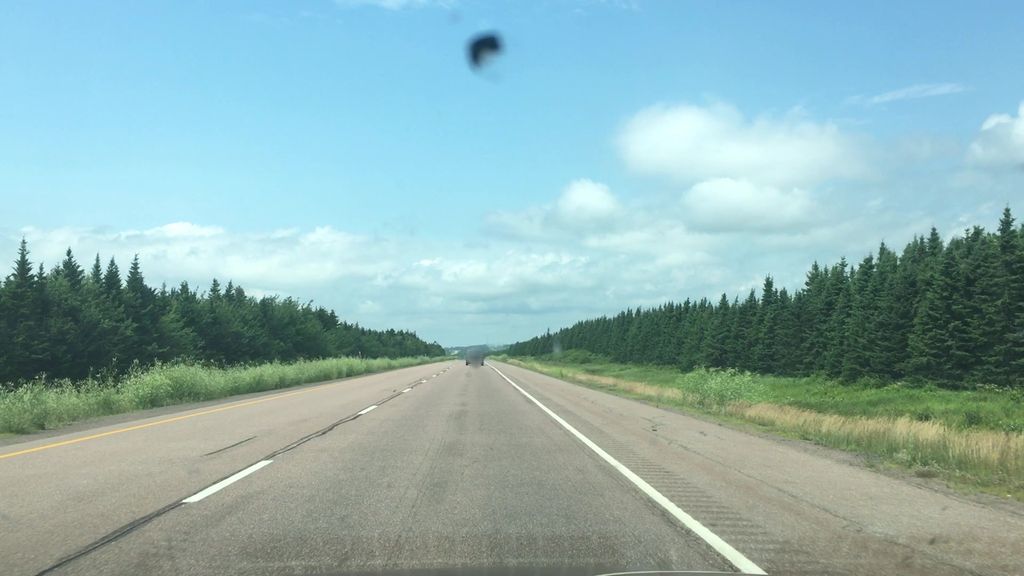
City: charlottetown